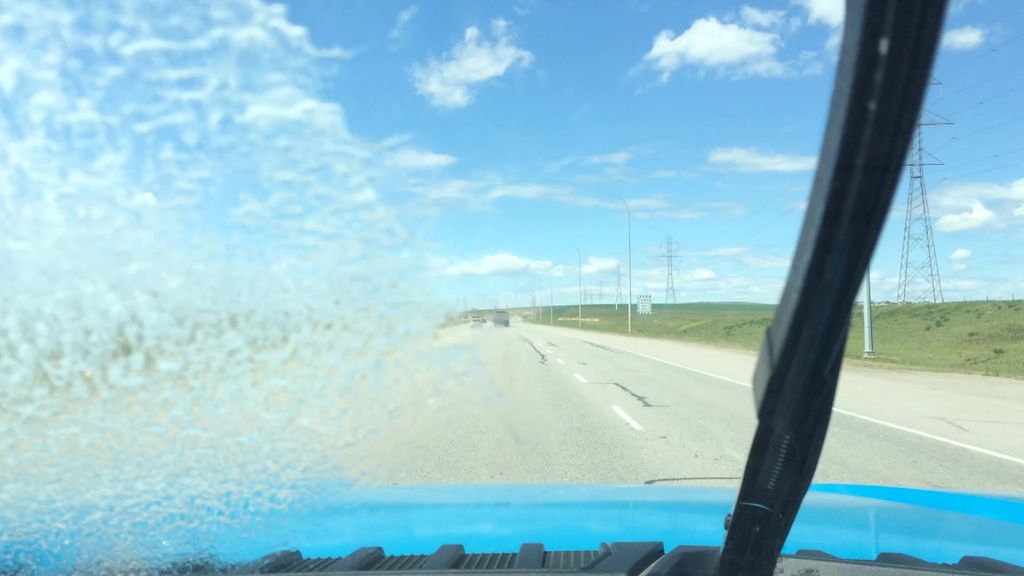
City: calgary